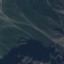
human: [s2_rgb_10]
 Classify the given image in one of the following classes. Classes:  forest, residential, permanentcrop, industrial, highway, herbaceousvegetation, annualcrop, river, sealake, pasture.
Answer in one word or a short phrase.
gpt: HerbaceousVegetation